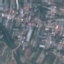
Land use / land cover class: Residential